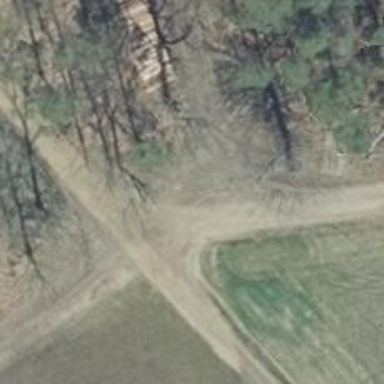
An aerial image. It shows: Emergency access point on the road.